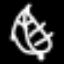
Label: leaf